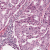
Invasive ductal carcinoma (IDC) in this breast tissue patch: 1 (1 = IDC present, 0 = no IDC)